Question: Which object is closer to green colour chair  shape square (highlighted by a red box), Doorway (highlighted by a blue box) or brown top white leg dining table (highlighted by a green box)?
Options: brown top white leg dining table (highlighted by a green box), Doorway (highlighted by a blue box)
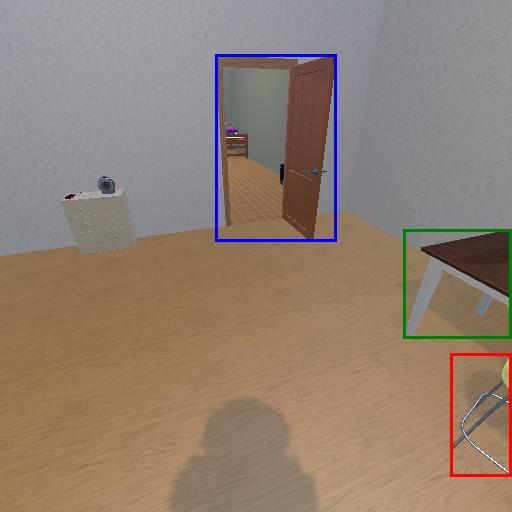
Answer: brown top white leg dining table (highlighted by a green box)